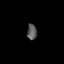
Tissue: skin
Cell type: Epithelial cells
Senescence score: 0.279
Nuclear area (px): 150
Mean DAPI intensity: 88.82